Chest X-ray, PA view. Patient: 73 years old, sex M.
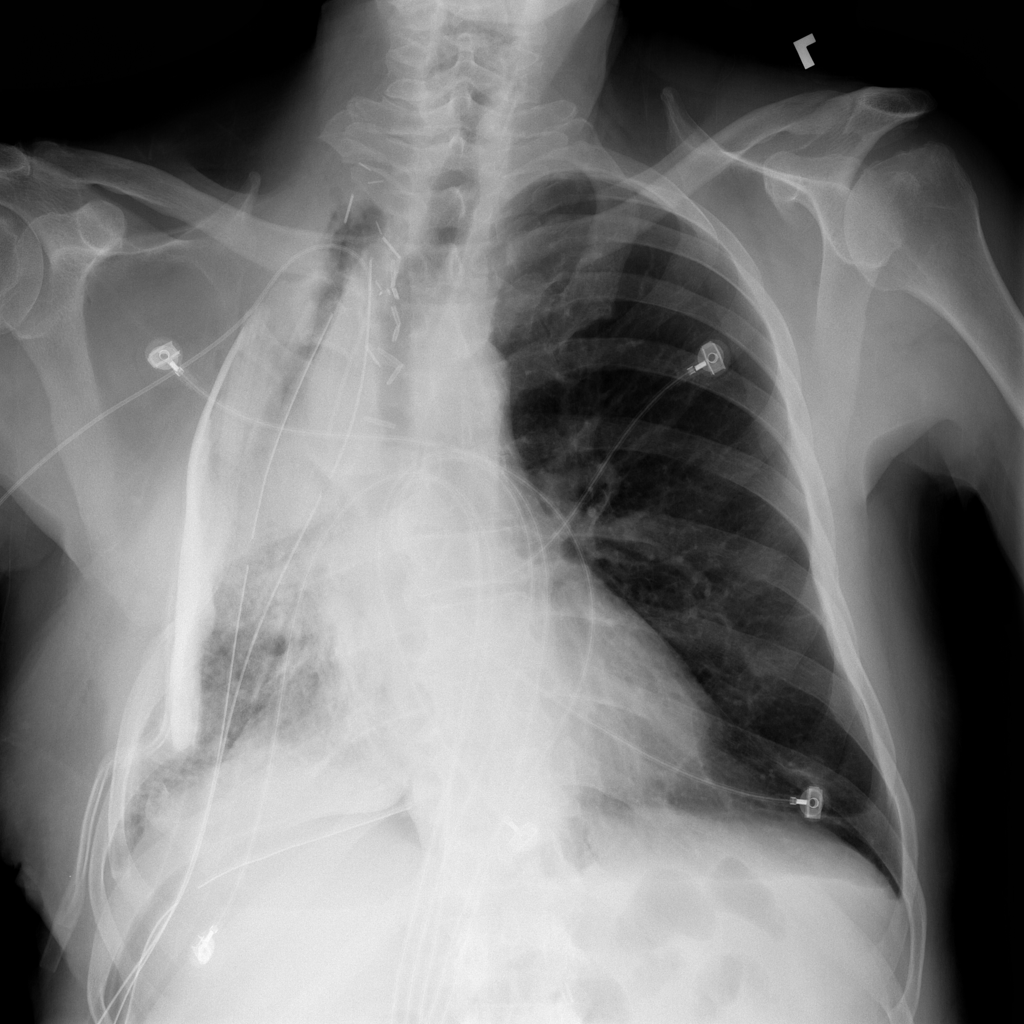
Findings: No Finding